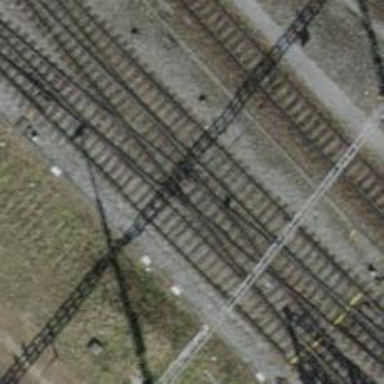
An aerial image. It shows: Railway yard with single rail track. The electrified track has contact line for power supply.